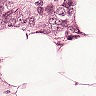
Metastatic tissue present: yes